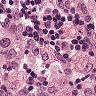
Metastatic tissue present: no